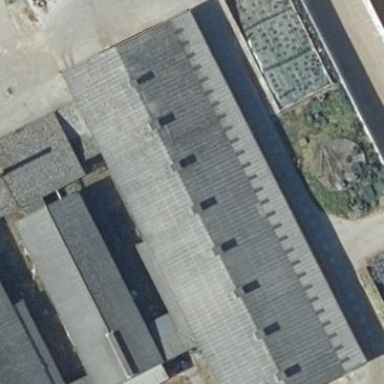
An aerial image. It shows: Stylish building with gabled roof.